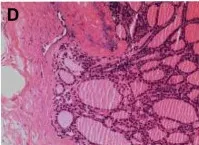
During surgery and post-operative image features. (D,E) Postoperative histopathology revealed subcutaneous nodules of the neck as metastatic carcinoma of follicular variant of papillary thyroid carcinoma. OM, omohyoid muscles; STM, sternothyroid muscle; SHM, sternohyoid muscle.
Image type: pathology (h&e)